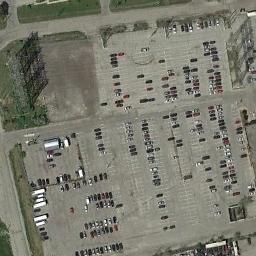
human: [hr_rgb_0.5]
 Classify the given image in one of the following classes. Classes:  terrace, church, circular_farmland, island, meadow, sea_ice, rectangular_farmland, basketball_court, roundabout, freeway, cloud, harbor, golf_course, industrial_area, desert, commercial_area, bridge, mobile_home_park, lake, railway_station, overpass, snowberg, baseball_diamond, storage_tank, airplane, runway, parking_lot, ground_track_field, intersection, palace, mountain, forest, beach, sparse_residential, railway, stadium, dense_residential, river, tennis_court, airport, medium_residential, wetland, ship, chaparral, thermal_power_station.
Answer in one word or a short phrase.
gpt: parking_lot